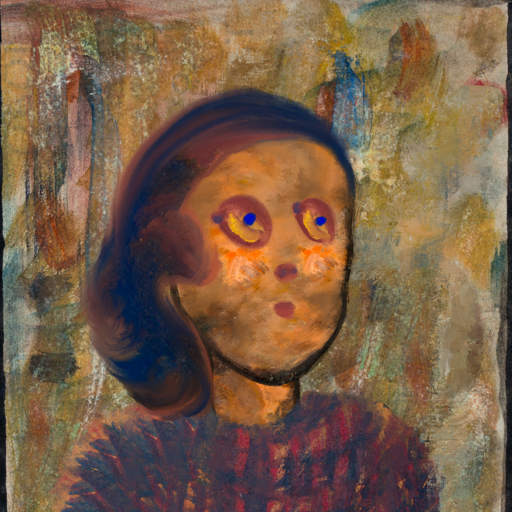
Background: Pipe, Head And Neck Side: Gypsy_Queen, Face Side: Mother_And_Son_Son, Bust: In_The_Sun, Hair Side: Mother_And_Son_Son, Head Accessory: Blank, Second Necklace: Blank, Necklace: Blank, Baby: Blank